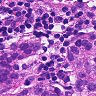
Metastatic tissue present: yes